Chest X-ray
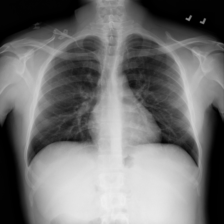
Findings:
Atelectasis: positive
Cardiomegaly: negative
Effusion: negative
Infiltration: negative
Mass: negative
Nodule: negative
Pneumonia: negative
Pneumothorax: negative
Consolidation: negative
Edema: negative
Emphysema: negative
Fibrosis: negative
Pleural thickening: negative
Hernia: negative